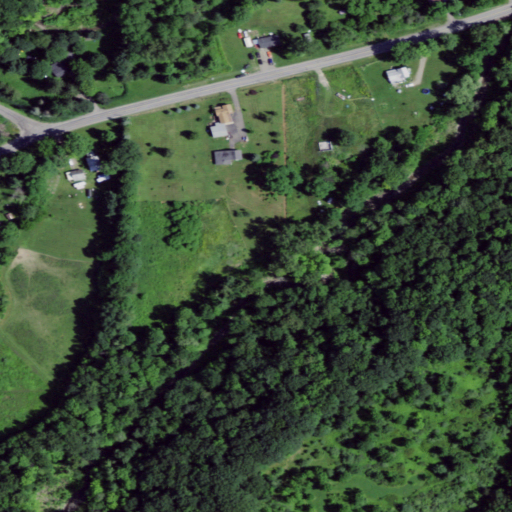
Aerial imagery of valley in New York named Segar Gully containing deciduous forest, pasture, mixed forest, open development, and low intensity development